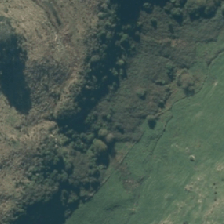
Land cover: deciduous_hardwood